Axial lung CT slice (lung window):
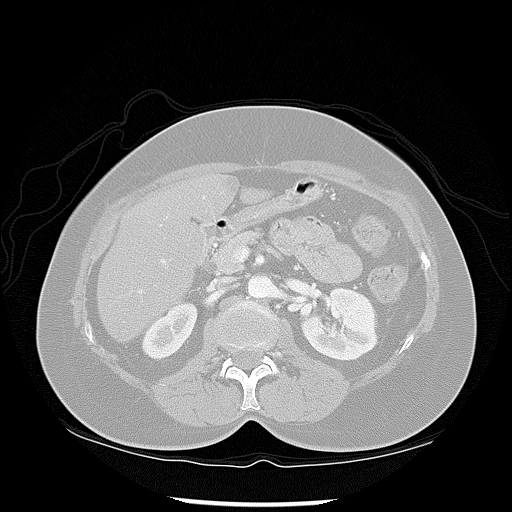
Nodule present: no